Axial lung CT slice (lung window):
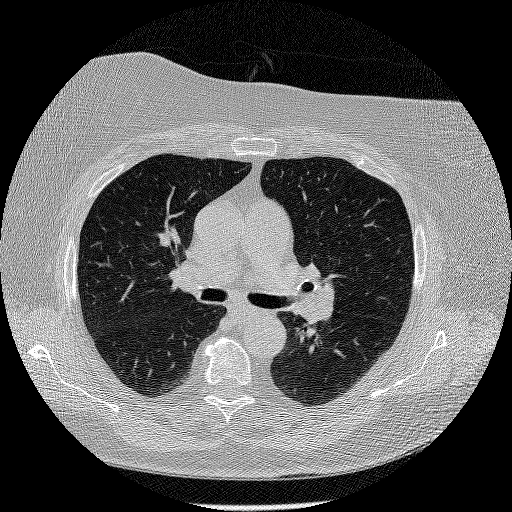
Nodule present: no